Question: when i try to use autocomplete textview it works but all the suggested words have white color and when i clicked on them it s possible to see what is that suggestion
what should i do for this problem?

'''
<AutoCompleteTextView
android:id="@+id/etBrand"
android:layout_width="match_parent"
android:layout_height="wrap_content"
android:ems="10"
android:hint="Brand"
android:inputType="textAutoComplete|textAutoCorrect"
android:textColor="#000000"
android:textColorHighlight="@android:color/black" />
'''
what should i add to this xml code to solve this problem?
thanks in advance...
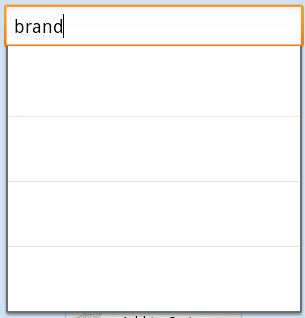
Answer: > This a logged bug,You can find some ways to fix it in the same link.<URL>I hope it helps...
: <URL>
please use the search before asking next time.